Question: the db has 2 tables names trip and user.

## trip
id | description | user_id |
(user_id references user(id)) (this foreign key means the creator of the trip)
## user
id | username
the user could be a participant too, so there is an association table with user_id (references user(id) as participant) and trip_id (references to trip(id), this is the trip which is participating the user participant. [a user can participate to many trips and a trip can have many particpants].
so i want to get in a request postgresql the trip with the user created the trip and all the user who are participating to this trip.
i don't find th way to obtain all the participants. any solution is welcome, thanks !
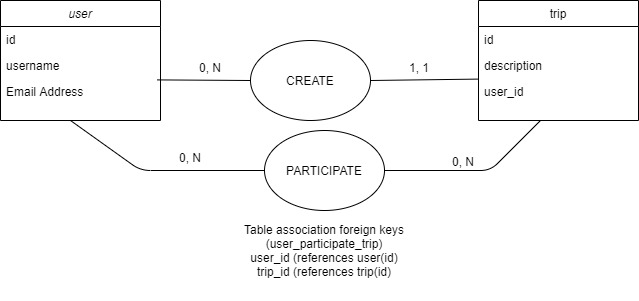
Answer: This basically just a select from the M:M resolution table to each parent. The twist is you also need to retrieve the 1:M from user to trip. Since the user in each may be different you require 2 references to the users table. One to retrieve the participant and one to retrieve the who created the trip. So: see <URL>.
'''
select t.description "Description"
, ut.username "Organized by"
, up.username "Participant"
from participants p
join trips t on (t.trip_id = p.trip_id)
join users ut on (ut.user_id = t.created_by)
join users up on (up.user_id = p.participant_id);
'''